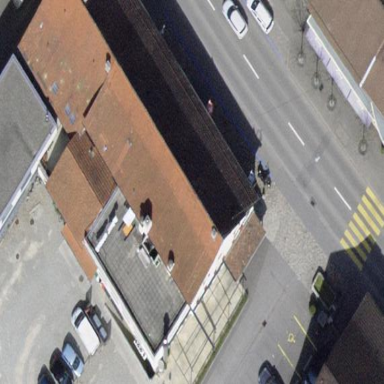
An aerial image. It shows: Parking area with cobblestone surface.